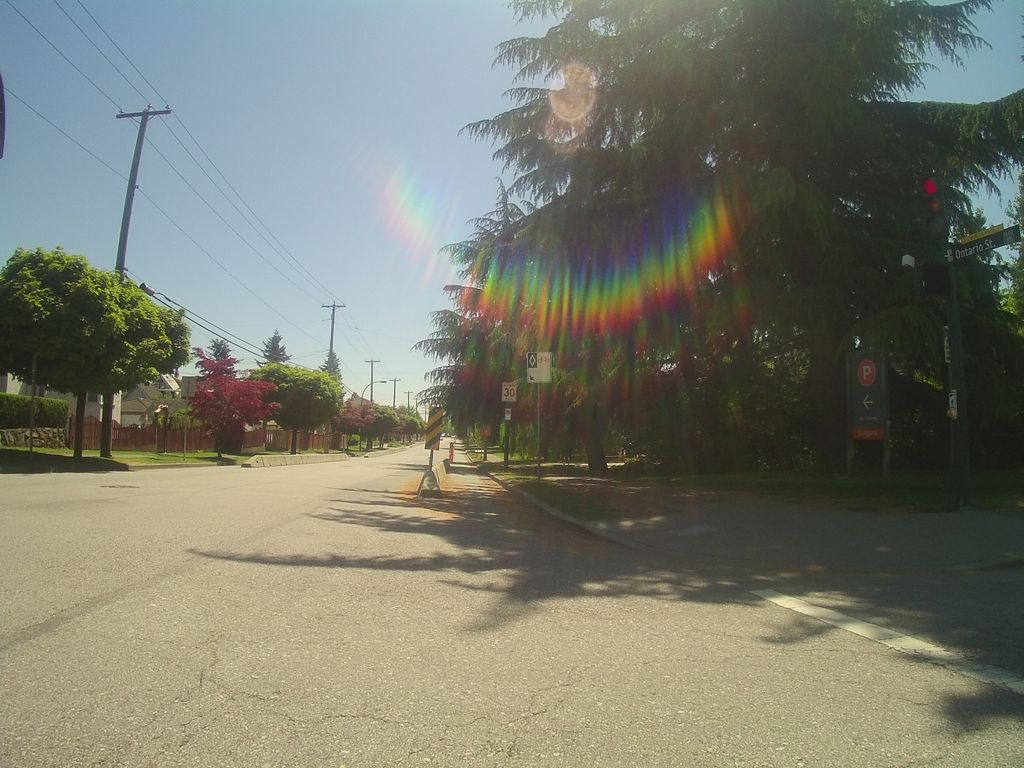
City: vancouver